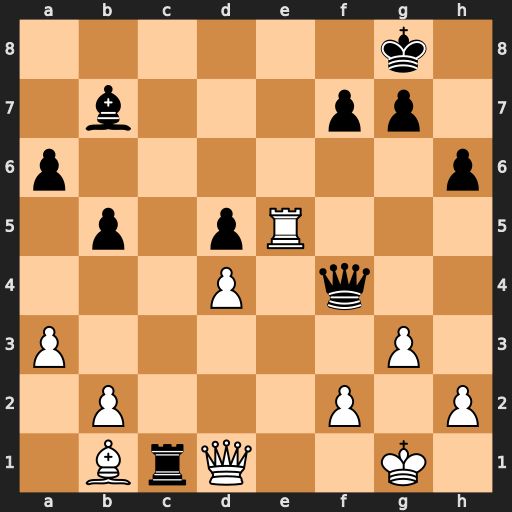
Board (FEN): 6k1/1b3pp1/p6p/1p1pR3/3P1q2/P5P1/1P3P1P/1BrQ2K1
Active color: w
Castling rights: -
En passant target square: -
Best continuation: Re8#